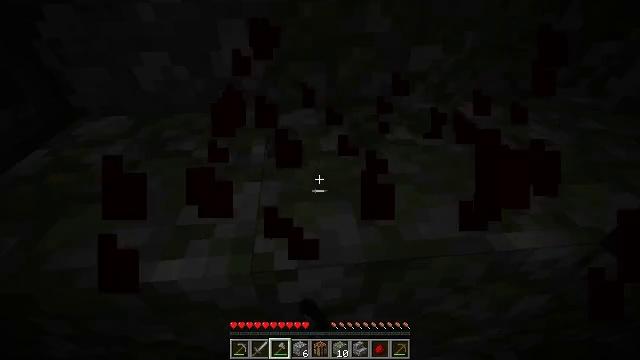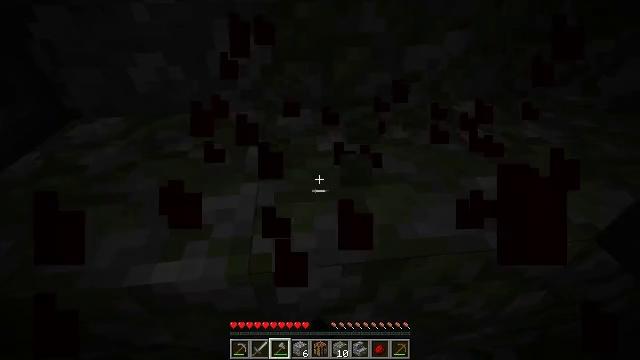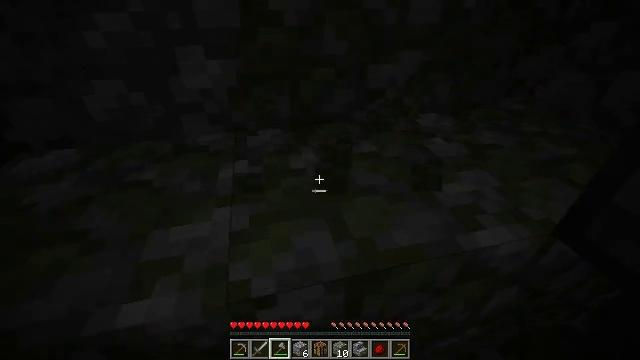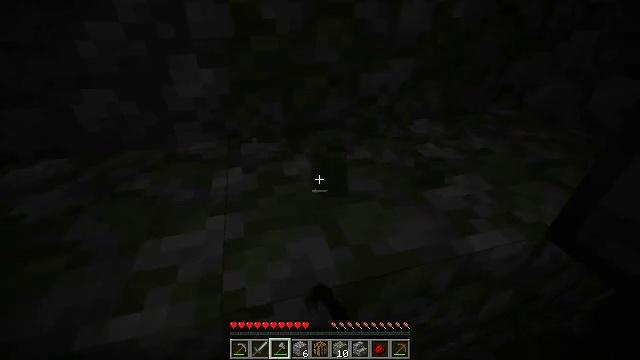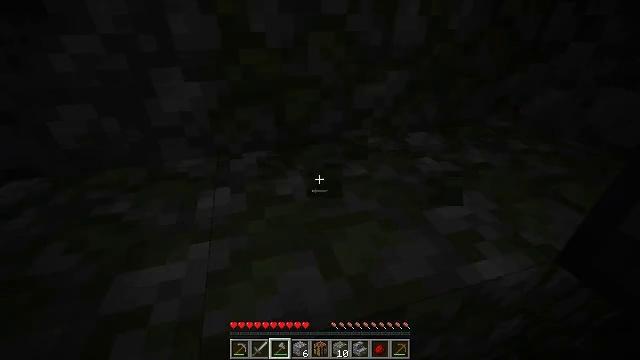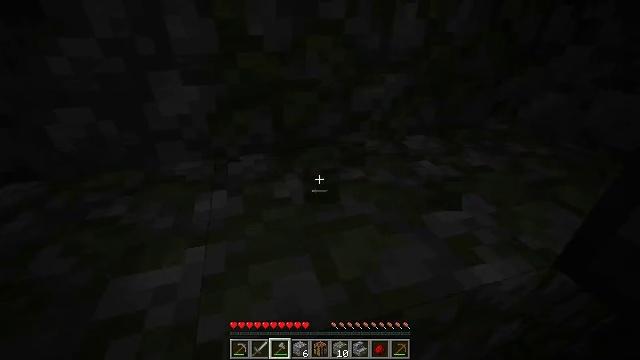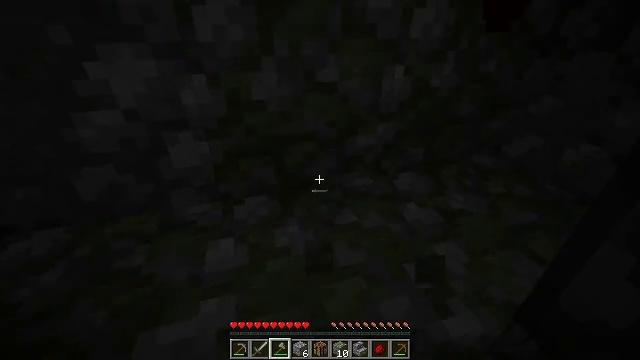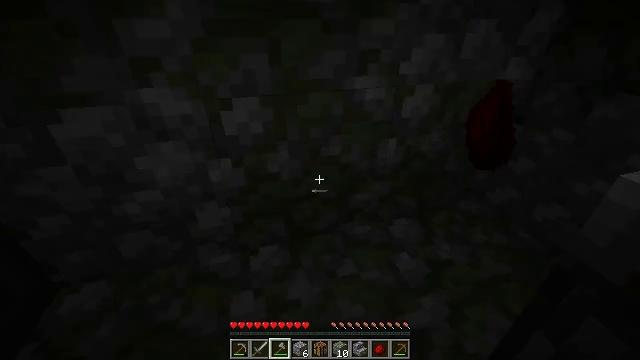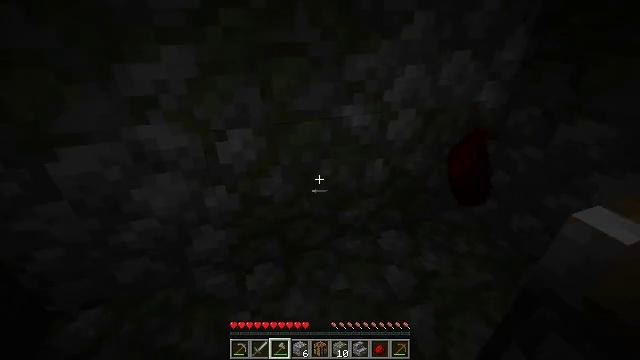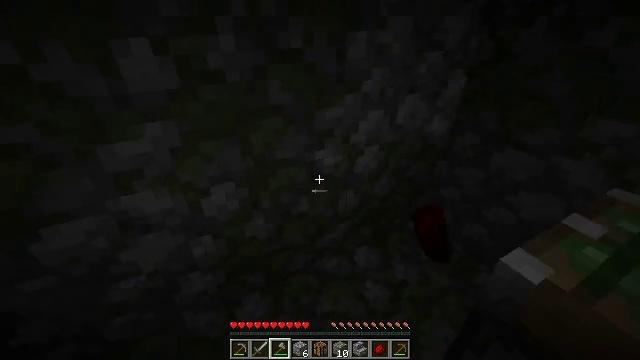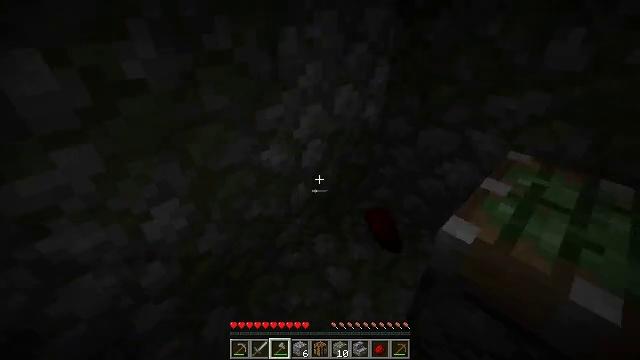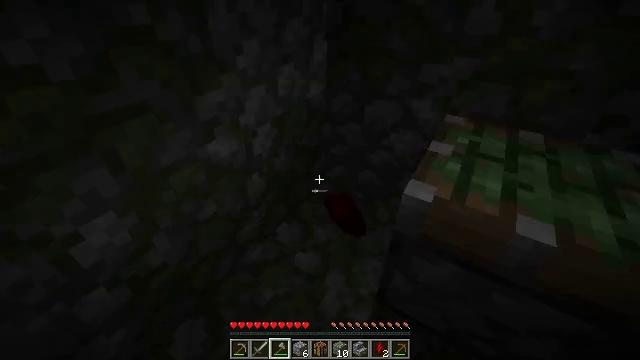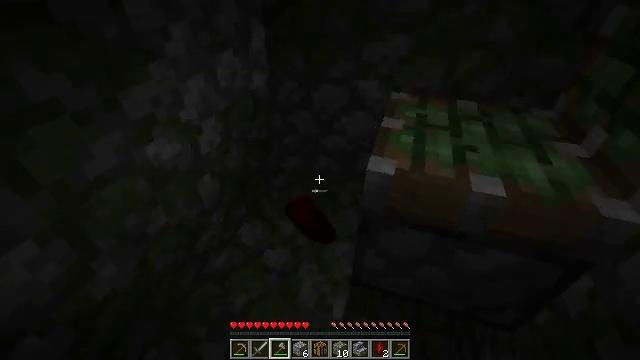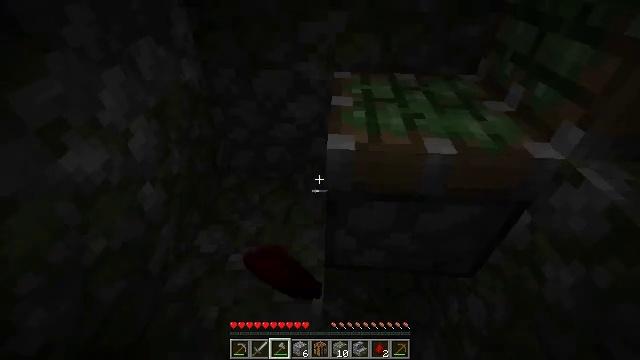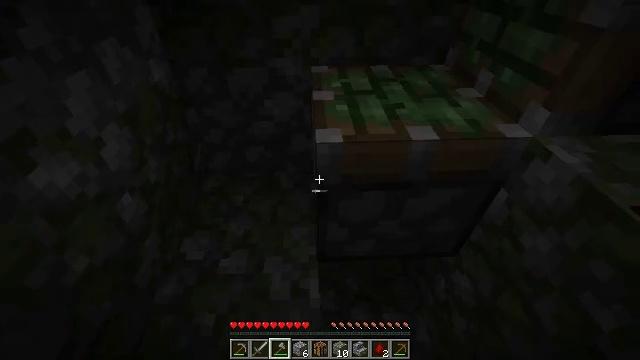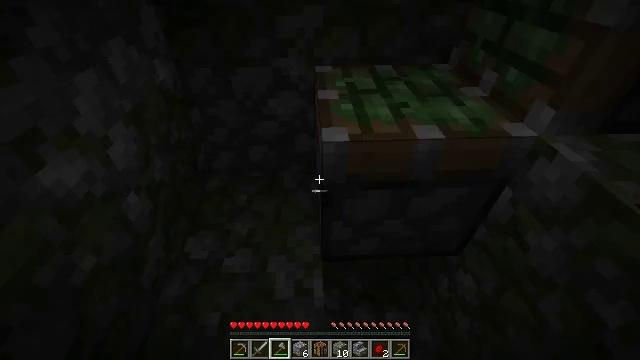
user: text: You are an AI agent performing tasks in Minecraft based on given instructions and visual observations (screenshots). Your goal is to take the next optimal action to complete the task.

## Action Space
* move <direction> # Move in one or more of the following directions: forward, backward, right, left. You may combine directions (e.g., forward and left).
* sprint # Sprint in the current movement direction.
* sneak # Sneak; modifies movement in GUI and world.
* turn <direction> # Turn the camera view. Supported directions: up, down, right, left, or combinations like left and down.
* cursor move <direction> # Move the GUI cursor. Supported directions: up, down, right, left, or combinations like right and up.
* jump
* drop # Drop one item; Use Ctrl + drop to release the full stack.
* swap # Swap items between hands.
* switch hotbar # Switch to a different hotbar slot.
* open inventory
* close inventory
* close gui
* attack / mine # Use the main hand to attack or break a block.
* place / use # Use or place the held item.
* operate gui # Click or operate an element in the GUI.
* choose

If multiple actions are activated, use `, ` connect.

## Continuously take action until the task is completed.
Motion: motion action
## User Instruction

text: Gather the sticky piston from a redstone contraption.
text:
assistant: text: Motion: attack / mine
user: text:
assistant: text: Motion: turn right and up, attack / mine
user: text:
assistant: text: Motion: turn right and up
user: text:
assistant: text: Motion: move forward, turn right and up
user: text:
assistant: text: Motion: move forward
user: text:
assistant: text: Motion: move forward and move left, jump
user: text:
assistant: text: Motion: move forward and move left, jump
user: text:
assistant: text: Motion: move forward and move left, turn right, jump
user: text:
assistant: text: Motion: move forward and move left, turn right and down, jump
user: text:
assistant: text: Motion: move forward and move left, turn right and down
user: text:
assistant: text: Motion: move forward and move left, turn right and down
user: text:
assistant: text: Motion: move forward and move left, turn right and down
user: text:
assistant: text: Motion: turn right and down
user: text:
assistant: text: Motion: turn right
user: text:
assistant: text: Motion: no_op
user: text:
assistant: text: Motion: no_op
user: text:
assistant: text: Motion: turn right
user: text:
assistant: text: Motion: turn right
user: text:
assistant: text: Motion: turn right
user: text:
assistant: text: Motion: move left, turn right
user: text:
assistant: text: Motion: move left, turn right
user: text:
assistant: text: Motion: move left, turn right and up
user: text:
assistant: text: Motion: turn right and up
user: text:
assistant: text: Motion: turn up
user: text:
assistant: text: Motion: move left
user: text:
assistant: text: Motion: move left, attack / mine
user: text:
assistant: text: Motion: move left, turn right and up, attack / mine
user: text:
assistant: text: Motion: move left, turn right and up, attack / mine
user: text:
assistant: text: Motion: turn right, attack / mine
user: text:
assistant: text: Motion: turn right, attack / mine